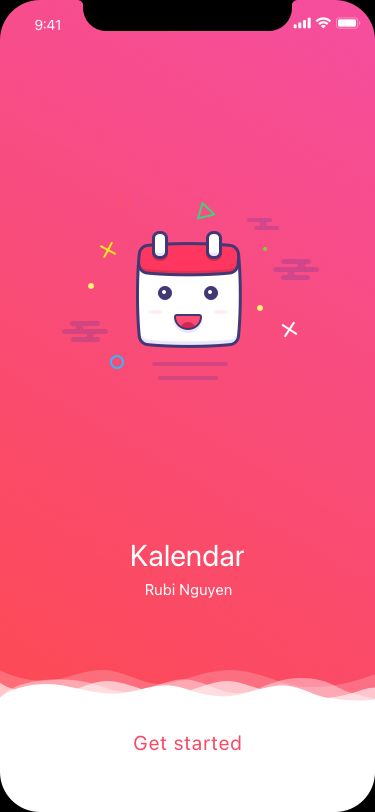
Text in this UI design:
Rubi Nguyen
Kalendar
Get started